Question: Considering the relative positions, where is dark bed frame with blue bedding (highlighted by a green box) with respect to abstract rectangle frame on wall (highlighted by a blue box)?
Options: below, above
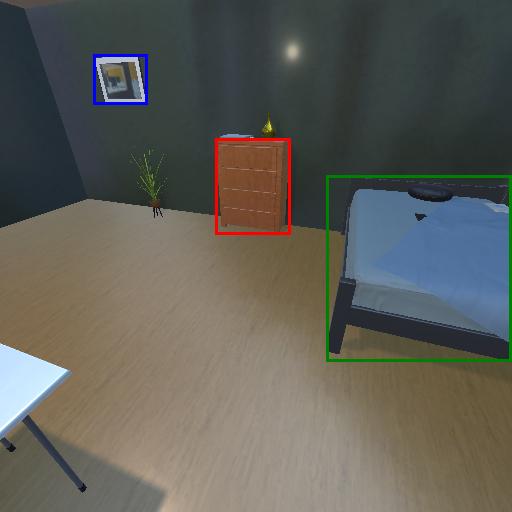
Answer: below